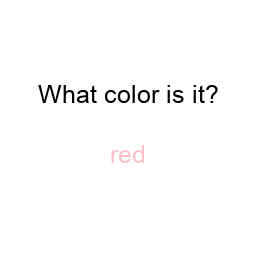
Color: pink
Color name shown: red
Background color: white
Question text color: black